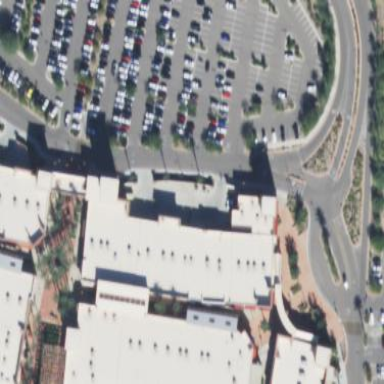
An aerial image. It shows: Outdoor mall retail building with the designation of "Outdoor Mall."